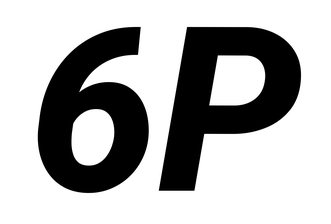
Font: Roboto-Italic_ExtraBold_Italic